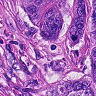
Metastatic tissue present: yes